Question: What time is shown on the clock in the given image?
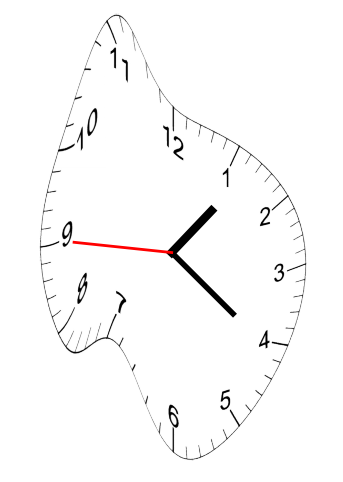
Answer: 01:20:45